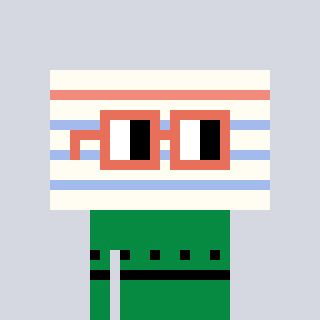
a pixel art character with square orange glasses, a empty notebook page-shaped head and a green-colored body on a cool background